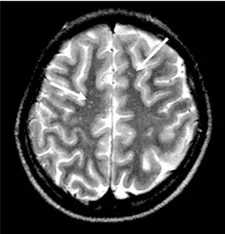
Neuroimaging and electroencephalography of the patient. (B, C) MR images at age 13 years and 5 months, on the second admission owing to catatonic mutism. (B) Several high-intensity dots (arrows) are observed.
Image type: radiology (mri)